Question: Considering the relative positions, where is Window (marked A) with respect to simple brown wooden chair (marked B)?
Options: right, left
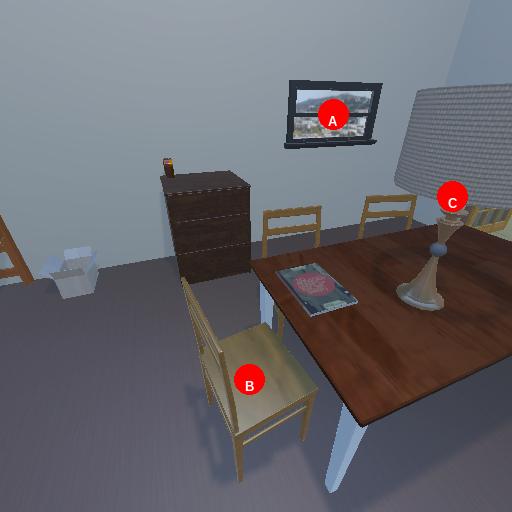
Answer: right